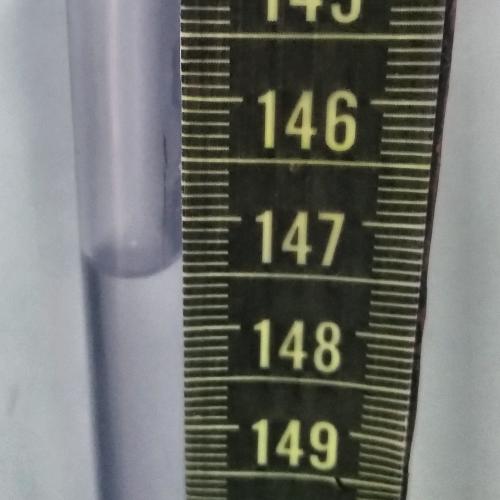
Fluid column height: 147.5 cm